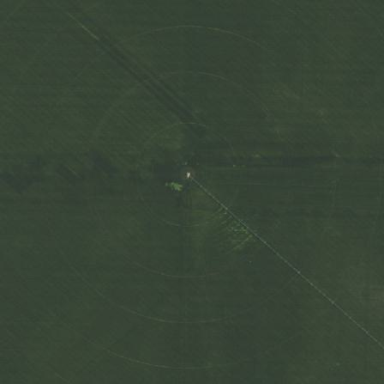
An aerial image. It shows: Farmland with pivot irrigation system.